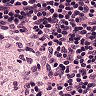
Metastatic tissue present: no